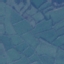
Label: Pasture